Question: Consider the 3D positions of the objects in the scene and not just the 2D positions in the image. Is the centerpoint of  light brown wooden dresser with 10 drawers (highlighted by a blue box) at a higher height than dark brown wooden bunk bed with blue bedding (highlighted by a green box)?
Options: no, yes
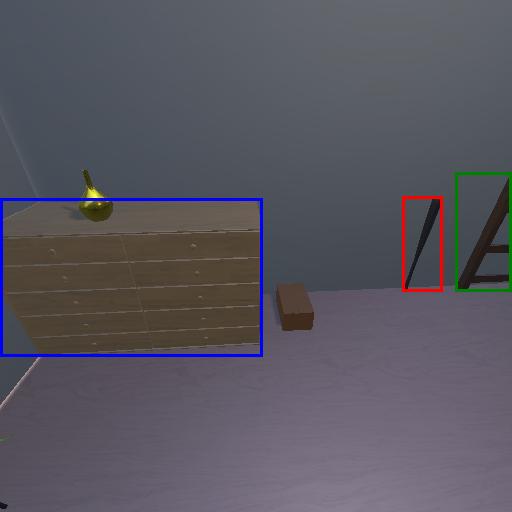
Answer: no